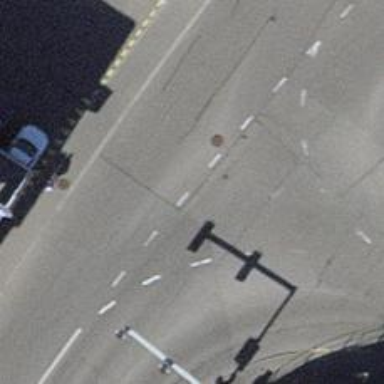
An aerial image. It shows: Road with traffic signals.